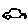
Label: car